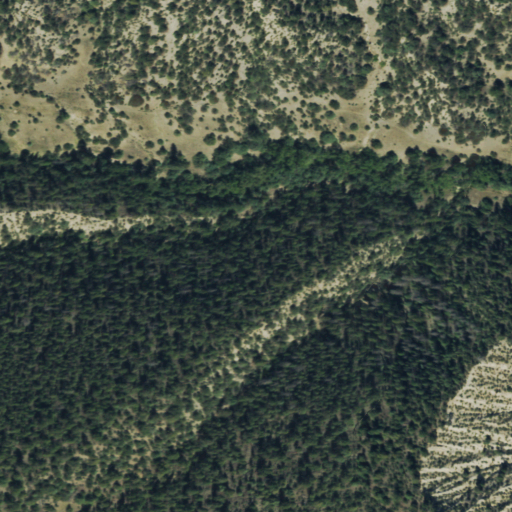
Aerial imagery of valley in Colorado named Mill Gulch containing evergreen forest, shrub, woody wetlands, and herbaceous wetlands